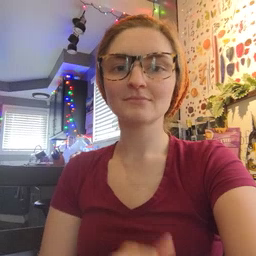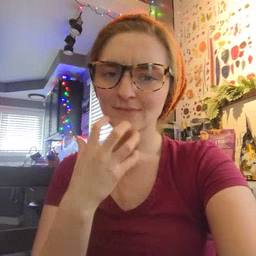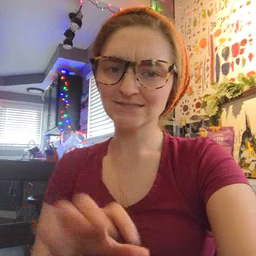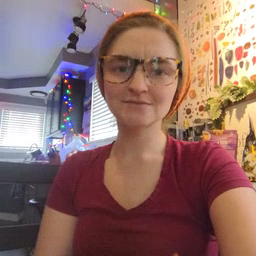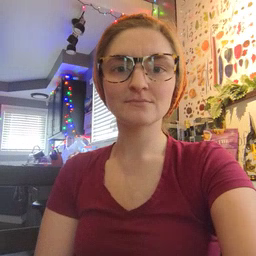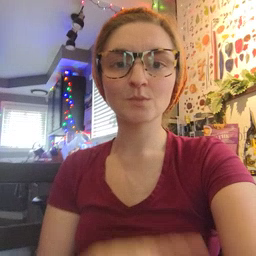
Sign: hot